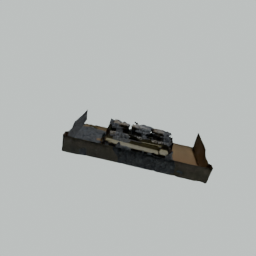
Label: electronics